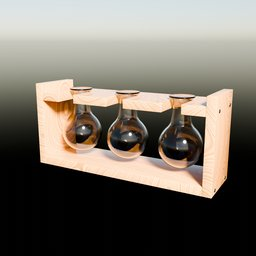
Label: decoration